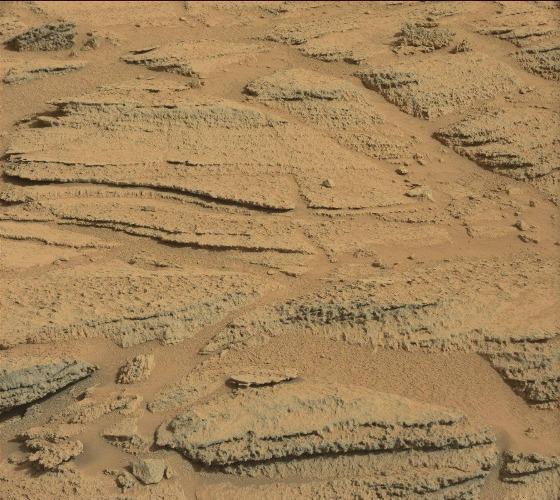
Terrain classes present: Bedrock, Gravel / Sand / Soil, Rock, Shadow